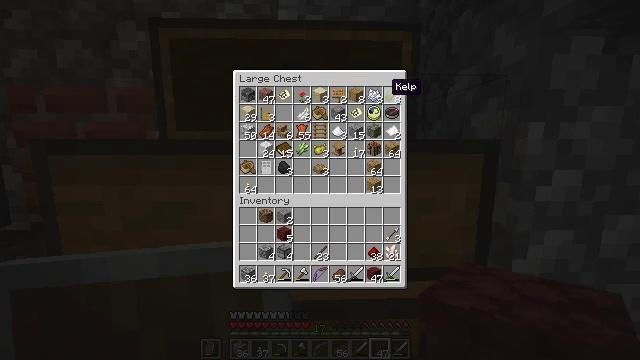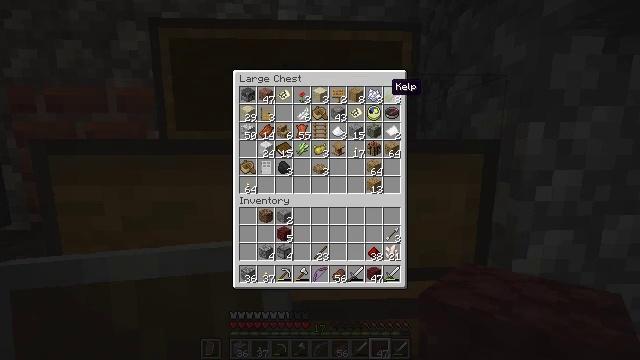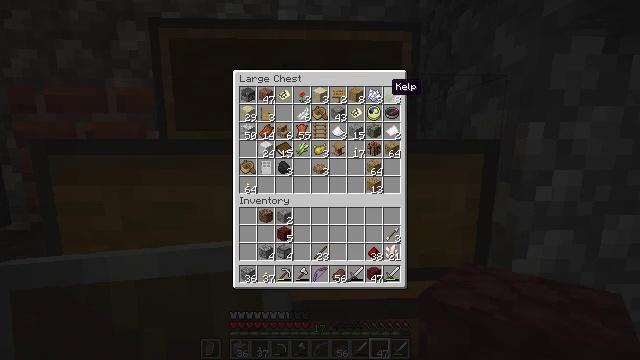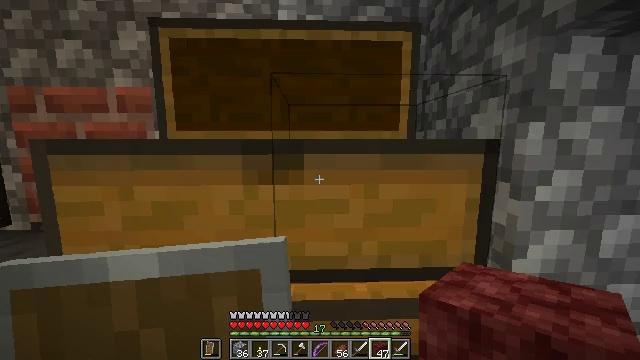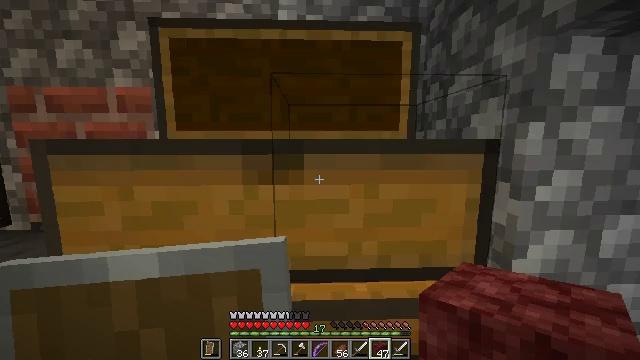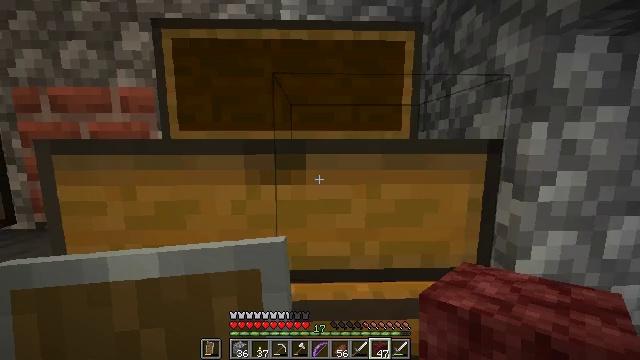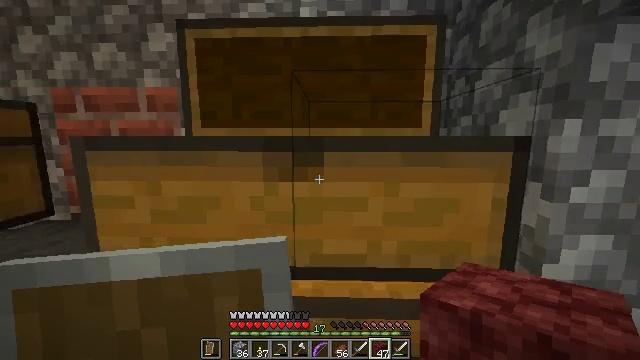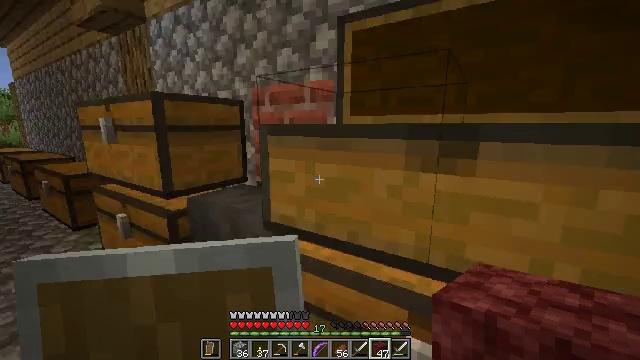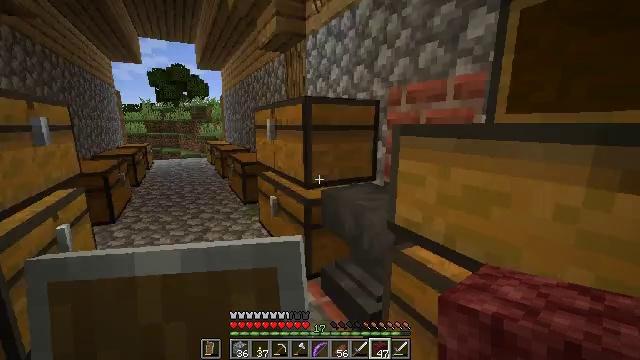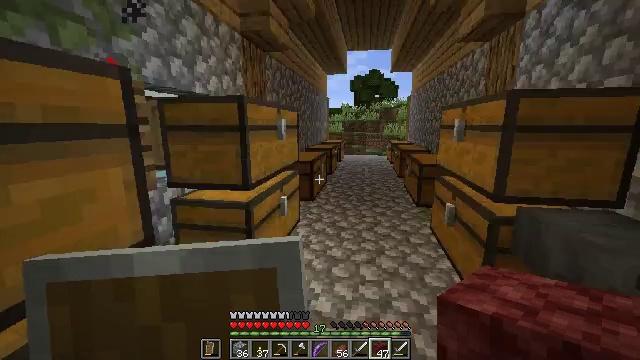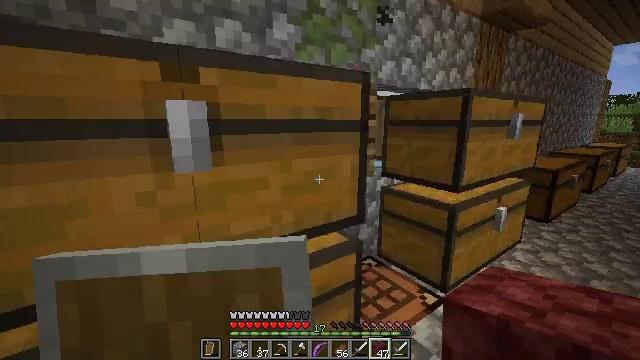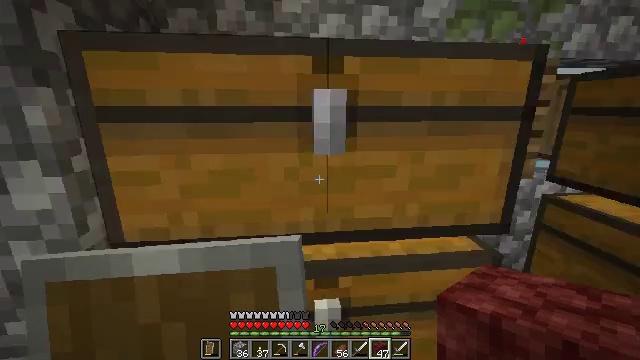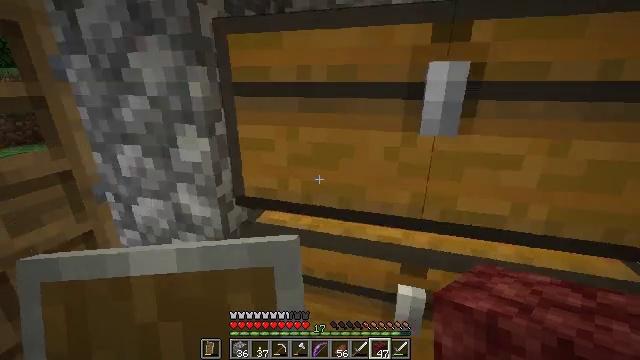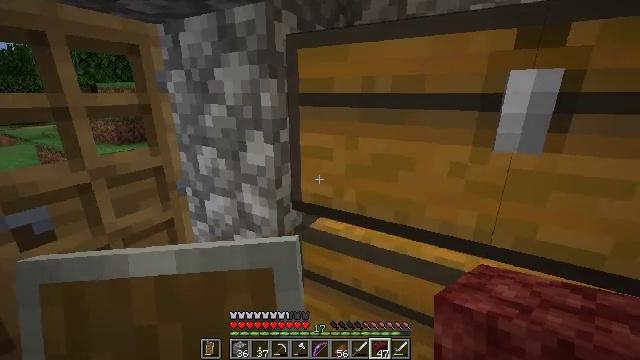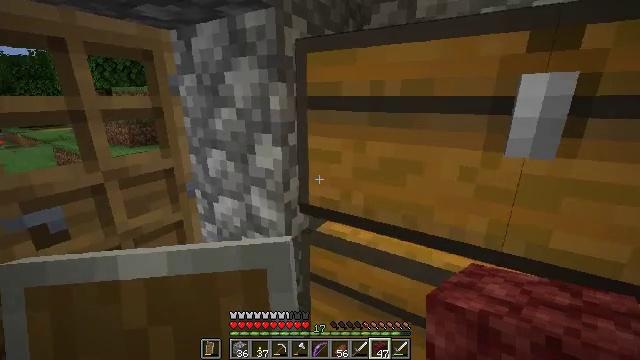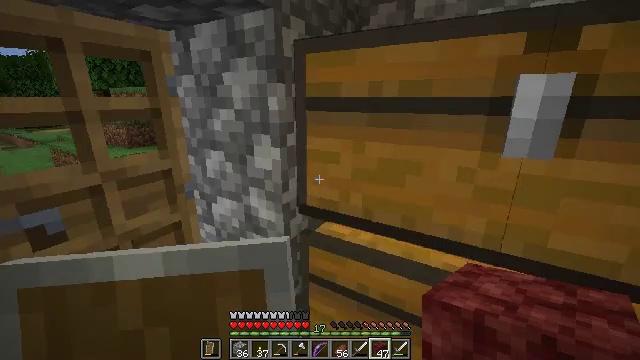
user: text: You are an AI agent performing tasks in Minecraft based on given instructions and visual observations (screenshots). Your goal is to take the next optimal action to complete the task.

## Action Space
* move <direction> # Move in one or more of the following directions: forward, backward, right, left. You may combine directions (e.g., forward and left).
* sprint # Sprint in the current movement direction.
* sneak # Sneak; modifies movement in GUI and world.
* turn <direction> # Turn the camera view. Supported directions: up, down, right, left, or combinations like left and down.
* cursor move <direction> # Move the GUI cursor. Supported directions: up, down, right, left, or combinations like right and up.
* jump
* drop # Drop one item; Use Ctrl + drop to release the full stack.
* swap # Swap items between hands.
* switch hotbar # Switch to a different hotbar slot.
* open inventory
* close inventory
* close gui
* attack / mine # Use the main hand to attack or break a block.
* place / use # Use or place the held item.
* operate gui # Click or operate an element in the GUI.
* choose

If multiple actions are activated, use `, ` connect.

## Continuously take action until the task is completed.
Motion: motion action
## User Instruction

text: Open the crafting table to create a stone button.
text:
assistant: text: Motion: no_op
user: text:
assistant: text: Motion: no_op
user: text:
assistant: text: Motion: close inventory
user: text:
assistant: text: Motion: close inventory
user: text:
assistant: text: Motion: close inventory
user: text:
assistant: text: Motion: turn left, close inventory
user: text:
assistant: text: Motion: turn left and down
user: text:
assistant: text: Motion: turn left
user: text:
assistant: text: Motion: turn left
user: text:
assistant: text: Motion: turn left
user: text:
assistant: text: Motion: turn left and down
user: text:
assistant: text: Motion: turn left and down
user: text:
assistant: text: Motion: turn left and up
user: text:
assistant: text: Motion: turn left
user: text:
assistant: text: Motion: no_op
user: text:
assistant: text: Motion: no_op
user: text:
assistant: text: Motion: turn right
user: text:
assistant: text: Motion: turn right
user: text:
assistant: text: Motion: turn left
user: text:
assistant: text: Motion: turn left
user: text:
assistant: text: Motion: turn left and down
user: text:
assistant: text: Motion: turn left and down
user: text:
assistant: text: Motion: turn left
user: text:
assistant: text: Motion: no_op
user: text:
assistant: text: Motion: turn left
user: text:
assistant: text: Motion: turn left
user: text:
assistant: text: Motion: turn left
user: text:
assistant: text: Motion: no_op
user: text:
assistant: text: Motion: no_op
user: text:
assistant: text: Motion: no_op